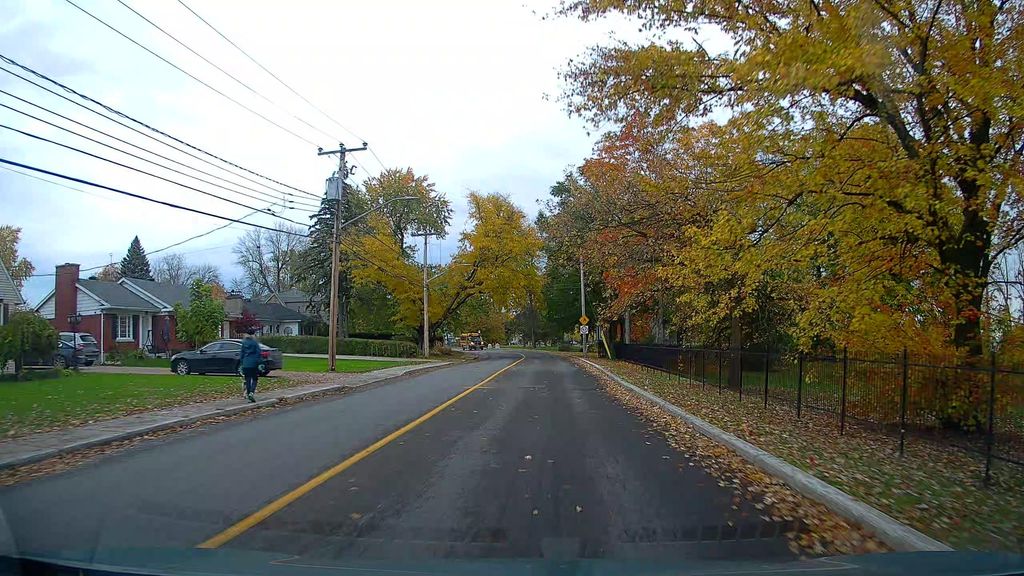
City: montreal